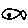
Label: fish